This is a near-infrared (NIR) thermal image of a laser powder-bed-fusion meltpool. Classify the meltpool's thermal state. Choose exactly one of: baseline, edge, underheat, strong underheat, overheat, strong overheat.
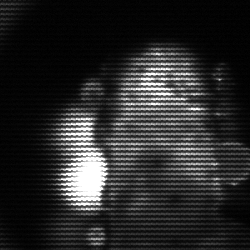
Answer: strong underheat